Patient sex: M
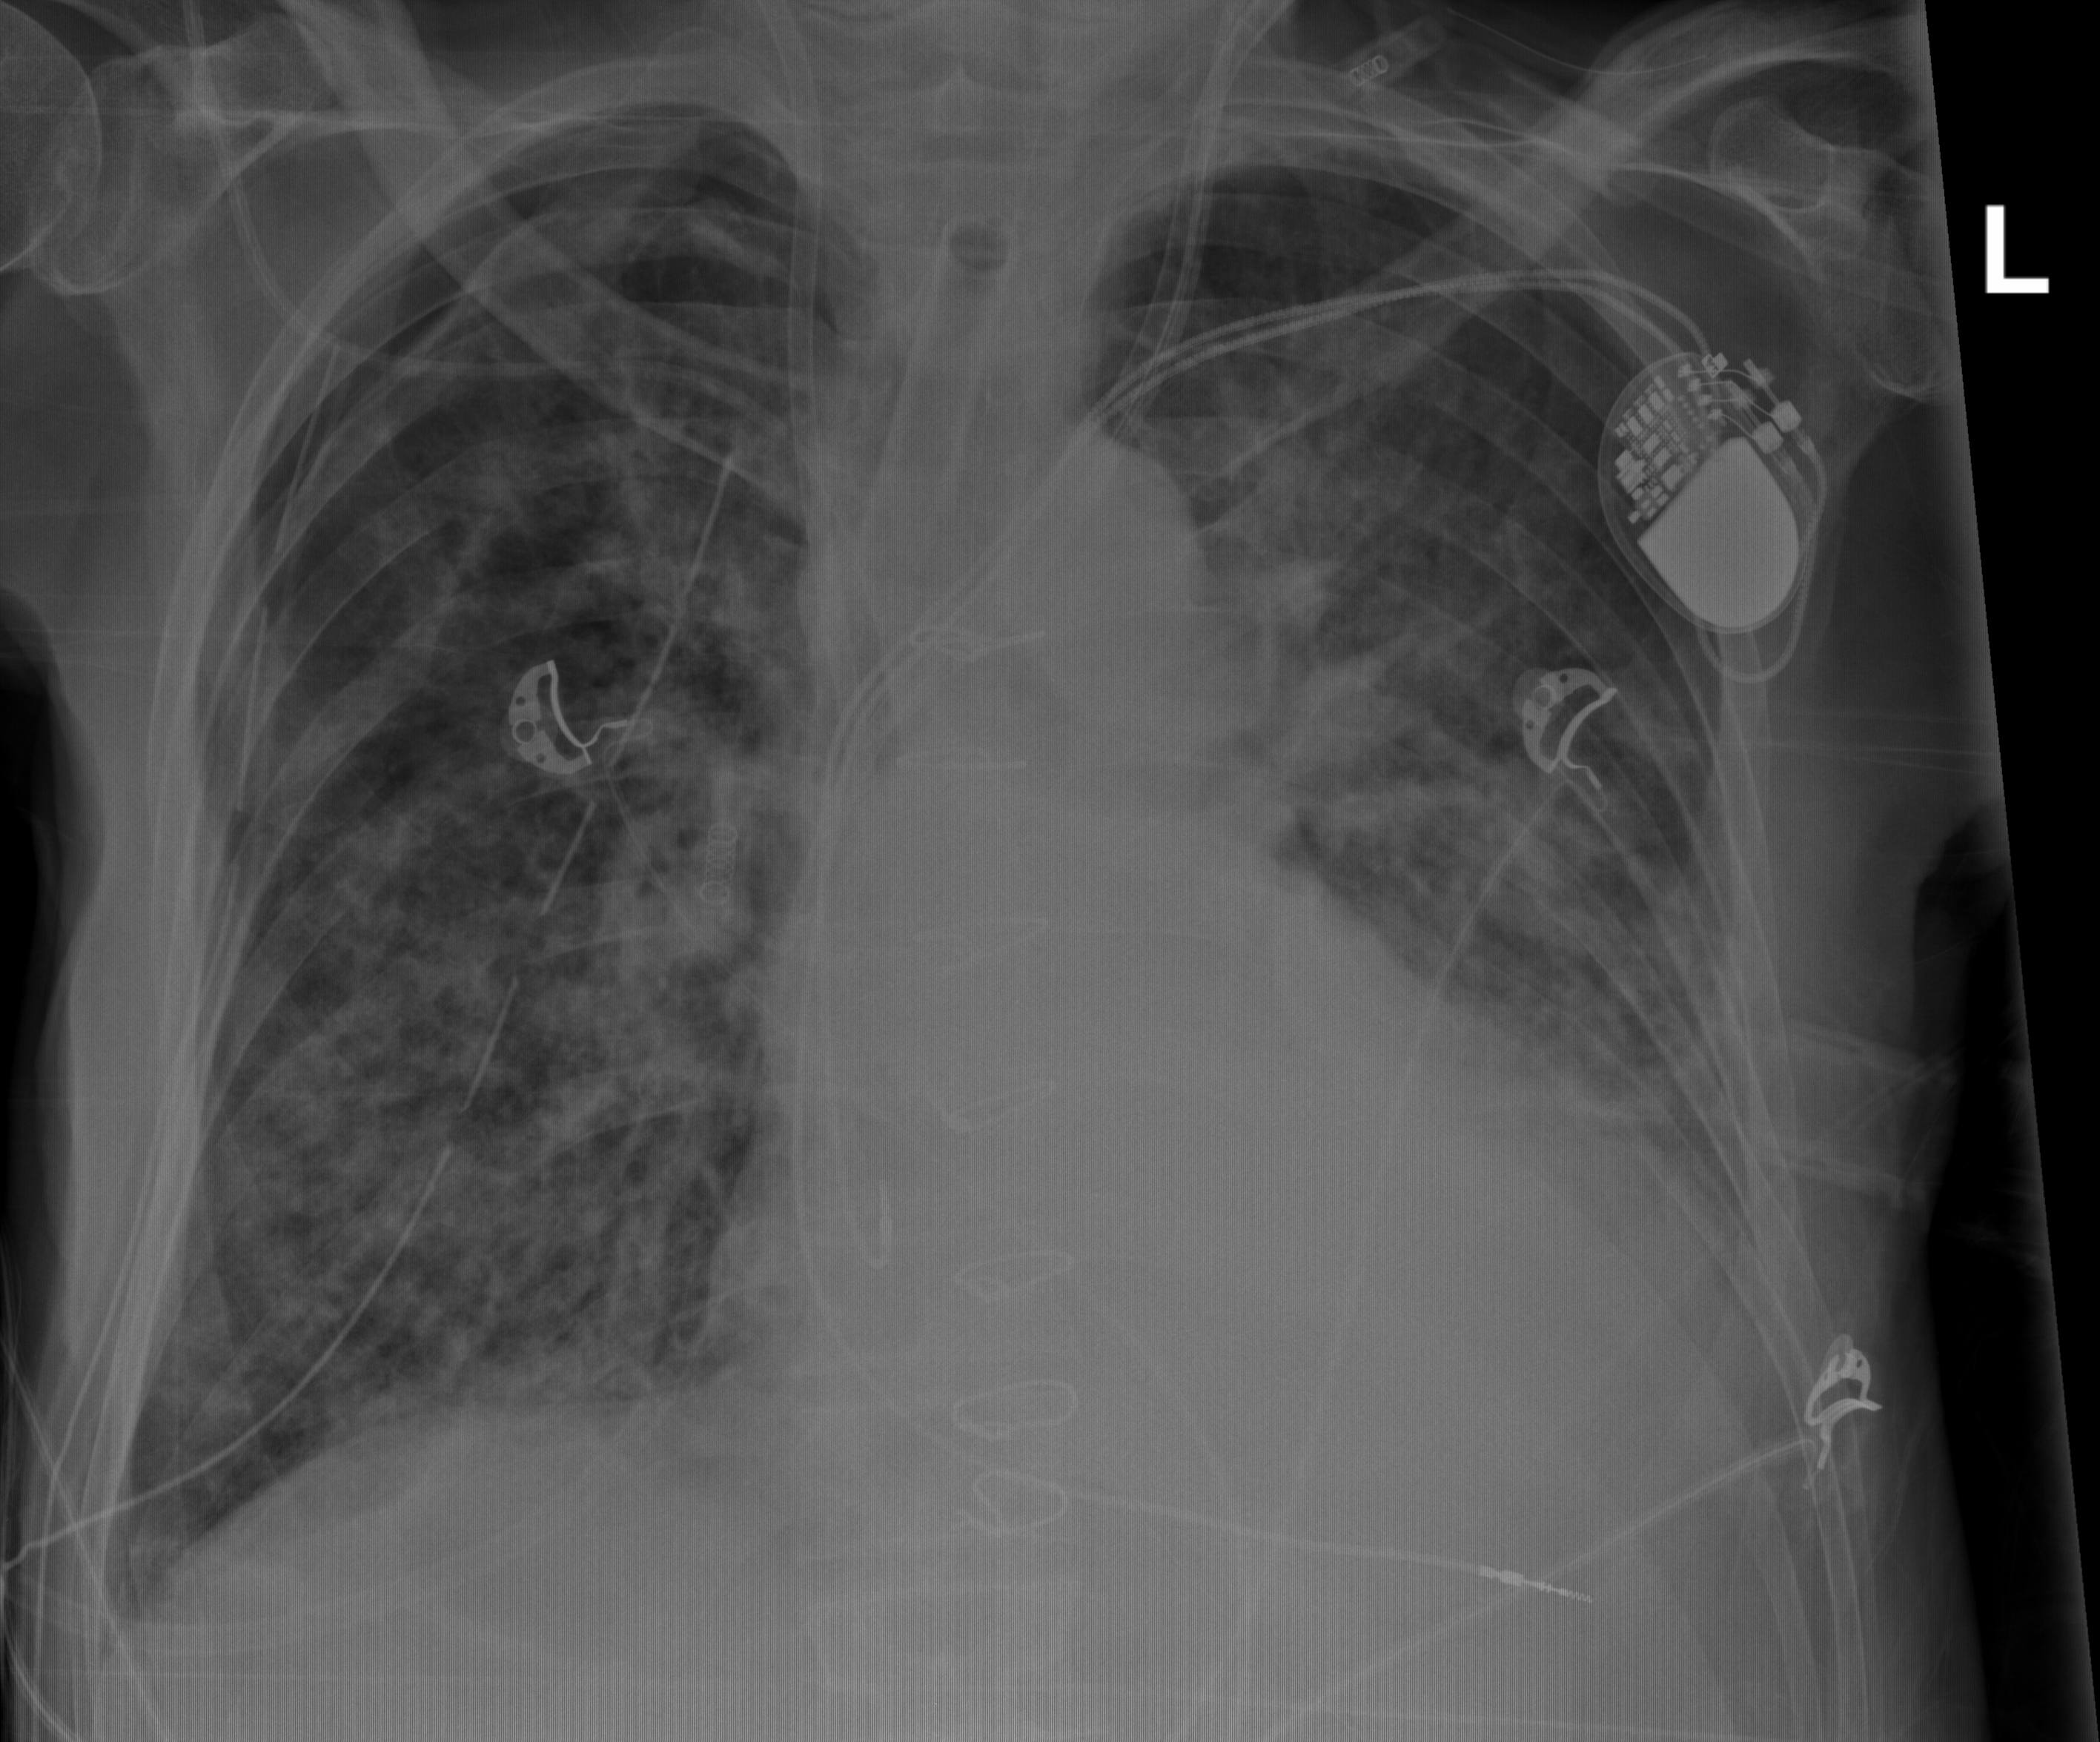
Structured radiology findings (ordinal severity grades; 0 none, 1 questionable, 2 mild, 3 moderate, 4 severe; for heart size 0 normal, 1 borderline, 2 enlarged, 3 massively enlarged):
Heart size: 2
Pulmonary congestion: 0
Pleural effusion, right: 0
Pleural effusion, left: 1
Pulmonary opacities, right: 3
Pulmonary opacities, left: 3
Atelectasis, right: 3
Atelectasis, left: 3